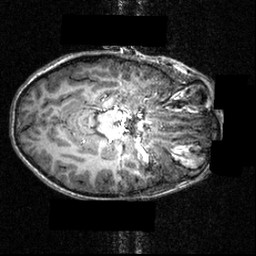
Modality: T1w
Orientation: axial
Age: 12
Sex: male
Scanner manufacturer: siemens
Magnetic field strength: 3.951 T
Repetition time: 1.5 s
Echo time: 0.00335 s